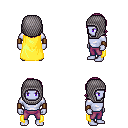
a pixel art fantasy rpg character, male body template, dark elf, purple skin, yellow cape, magenta pants, pink long bangs hairstyle, chain hood, leather bracers, four views (front, back, left, right), 2x2 character sprite sheet, small pixel art, hard edges, no anti-aliasing